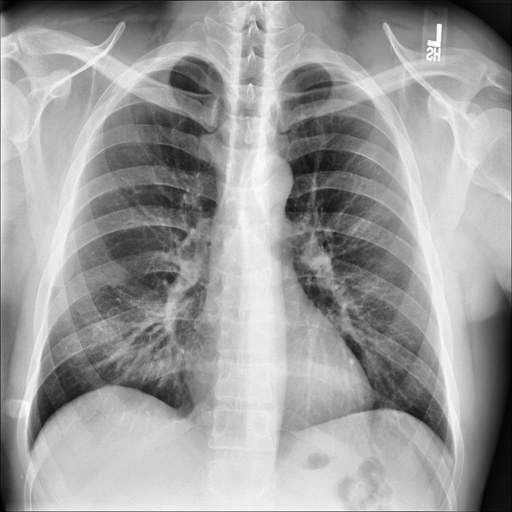
Finding: NORMAL